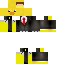
A male animal skin with dark skin, wearing brown long hair dressed in a yellow suit and brown pants, featuring a closed mouth.